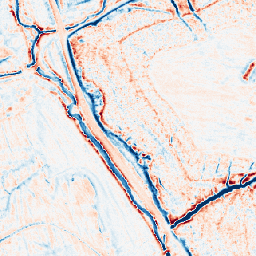
Category: edge_preserving
Decomposition family: anisotropic_diffusion
Decomposition parameters: iterations: 20
kappa: 50
gamma: 0.15
Upsampling method: area
Upsampling parameters: scale: 4
Upsampling scale: 4